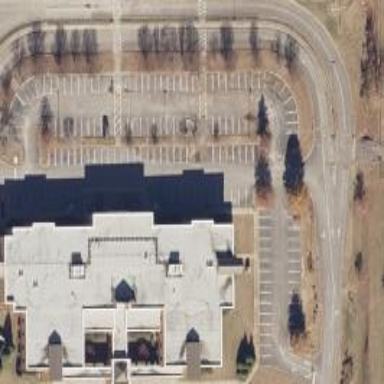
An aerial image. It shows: Parking space is available.